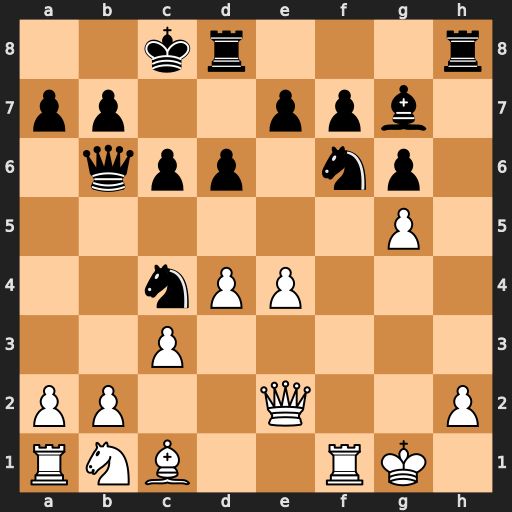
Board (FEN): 2kr3r/pp2ppb1/1qpp1np1/6P1/2nPP3/2P5/PP2Q2P/RNB2RK1
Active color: w
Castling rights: -
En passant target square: -
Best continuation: gxf6 Bxf6 Qxc4